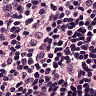
Metastatic tissue present: no